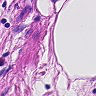
Metastatic tissue present: no